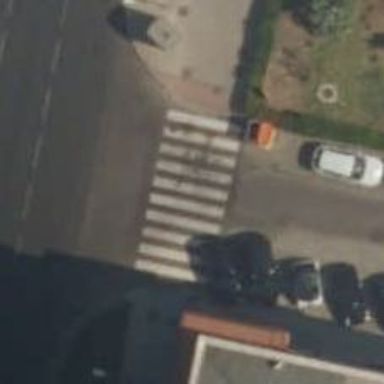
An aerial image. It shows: Uncontrolled road crossing.